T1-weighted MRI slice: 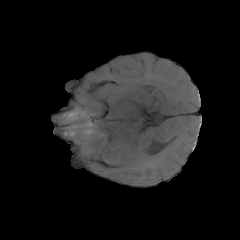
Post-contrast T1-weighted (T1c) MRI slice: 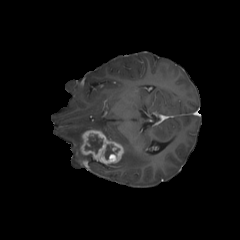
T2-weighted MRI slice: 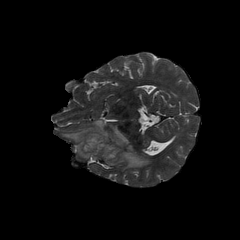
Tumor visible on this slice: yes